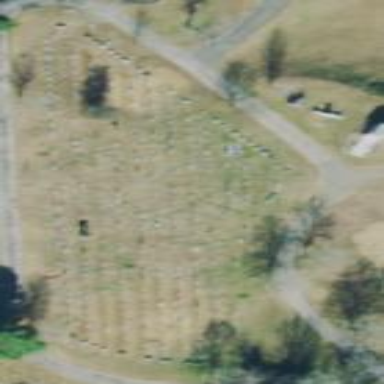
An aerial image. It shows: Sector within cemetery.